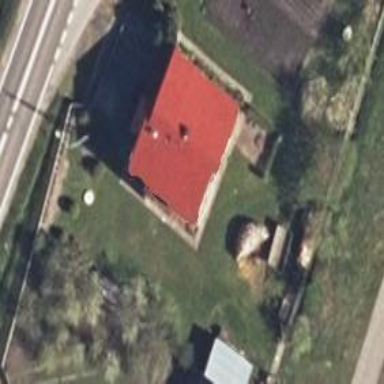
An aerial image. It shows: Residential building.